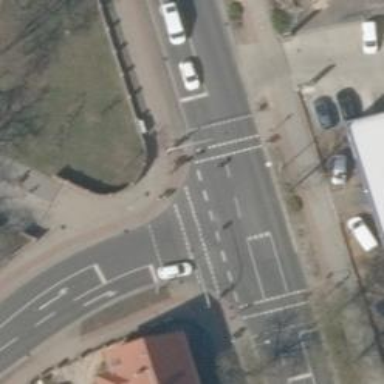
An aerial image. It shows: Road with traffic signals at the crossing.